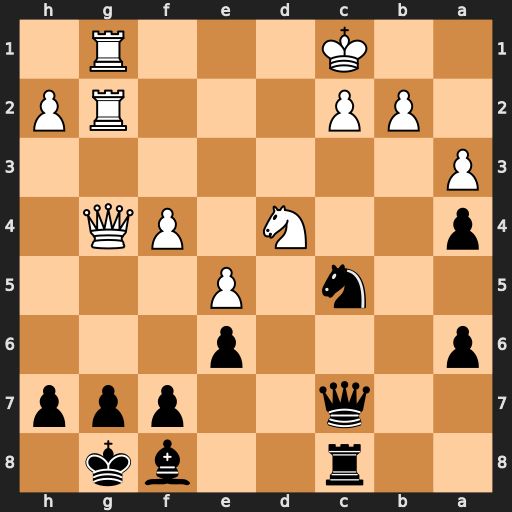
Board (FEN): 2r2bk1/2q2ppp/p3p3/2n1P3/p2N1PQ1/P7/1PP3RP/2K3R1
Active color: b
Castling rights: -
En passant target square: -
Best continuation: Nd3+ Kb1 Nxb2